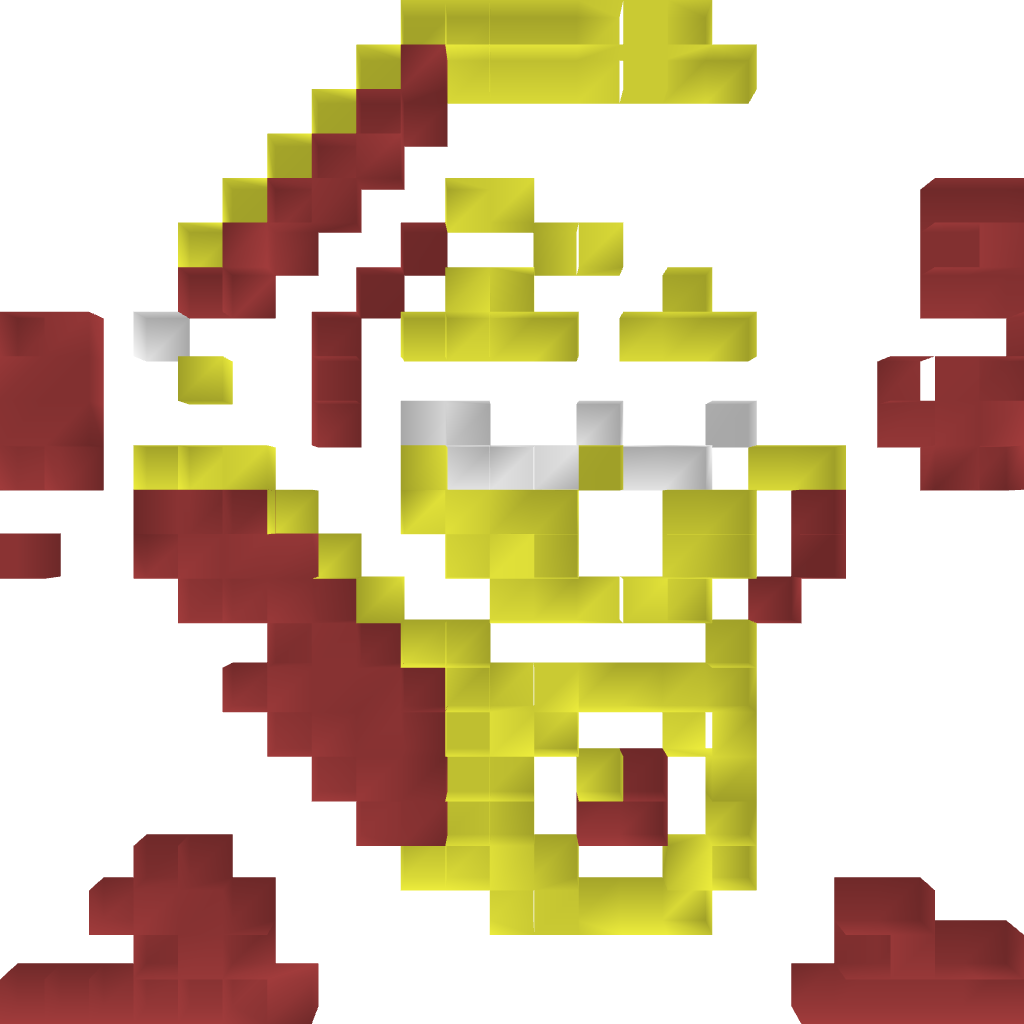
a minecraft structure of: Heatman (ErnieCIII) bad low quality